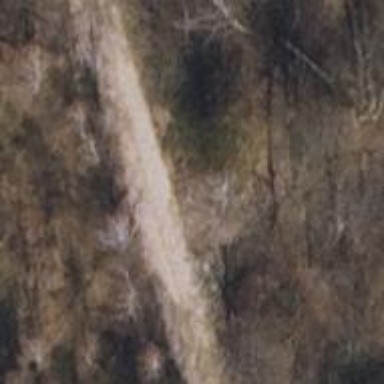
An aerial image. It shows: Track with ground surface of grade3.